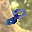
Label: 8